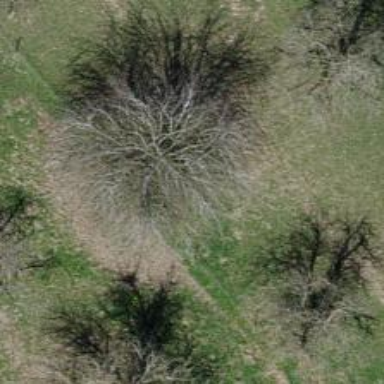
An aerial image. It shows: Agricultural area with broadleaved deciduous trees.